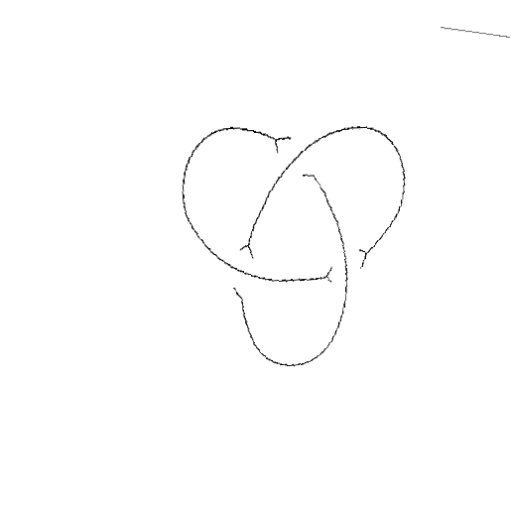
Crossing number: 3